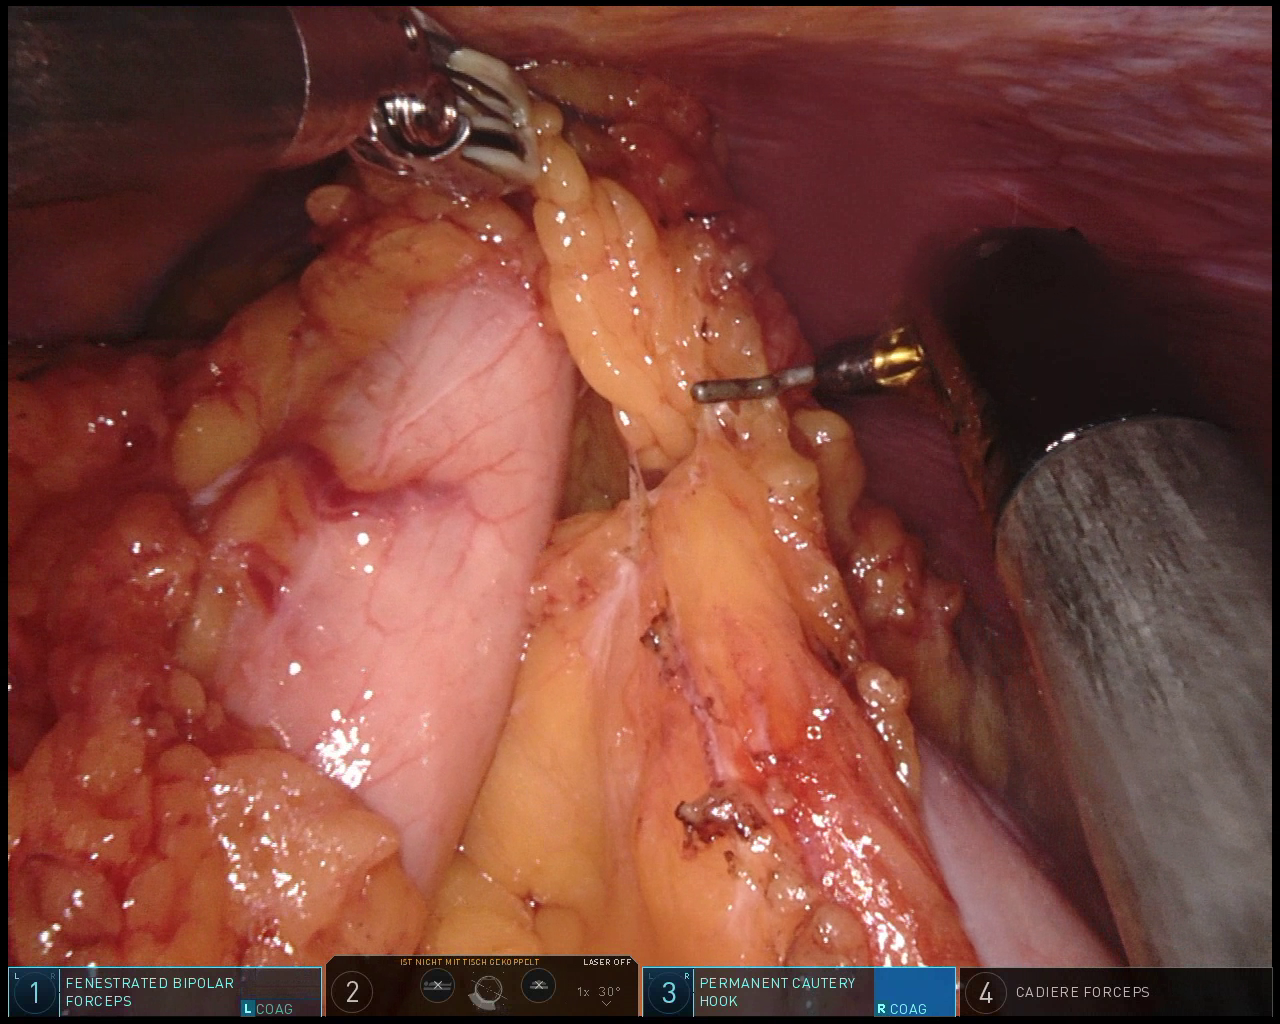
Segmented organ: stomach
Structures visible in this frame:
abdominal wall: yes
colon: yes
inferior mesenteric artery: no
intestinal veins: no
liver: no
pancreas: no
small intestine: no
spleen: no
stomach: yes
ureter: no
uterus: no
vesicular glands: no